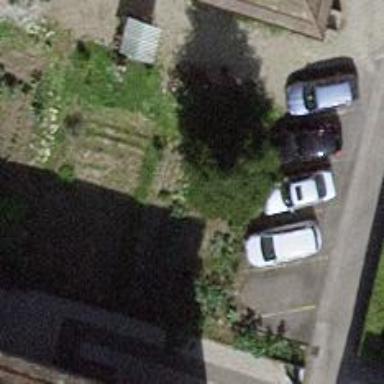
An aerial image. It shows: Parking lane area.